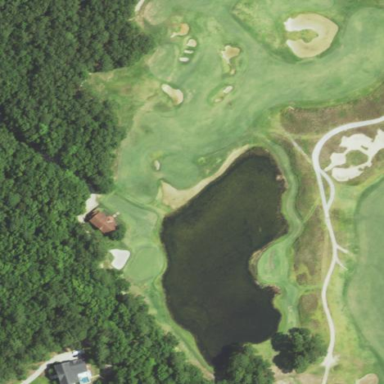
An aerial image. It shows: Sandy area is golf bunker.